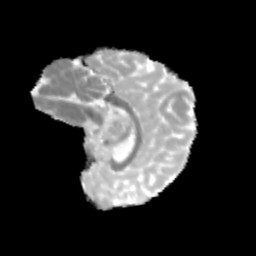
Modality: MD
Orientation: sagittal
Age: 11
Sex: female
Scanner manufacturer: siemens
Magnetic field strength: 3 T
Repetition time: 3.8 s
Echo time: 0.07 s